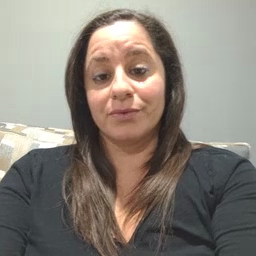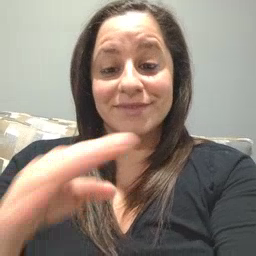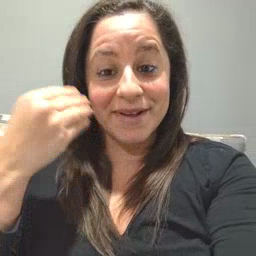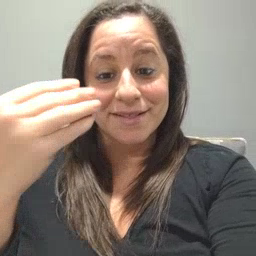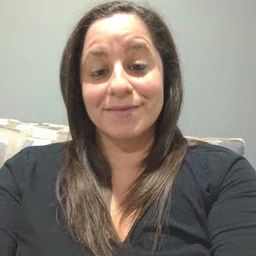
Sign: smile